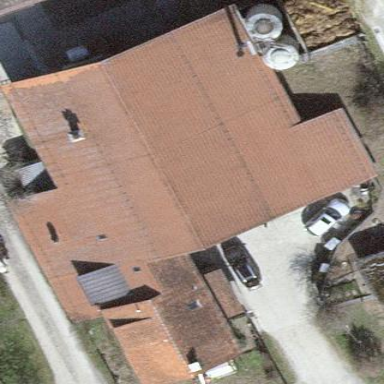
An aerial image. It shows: Stable.